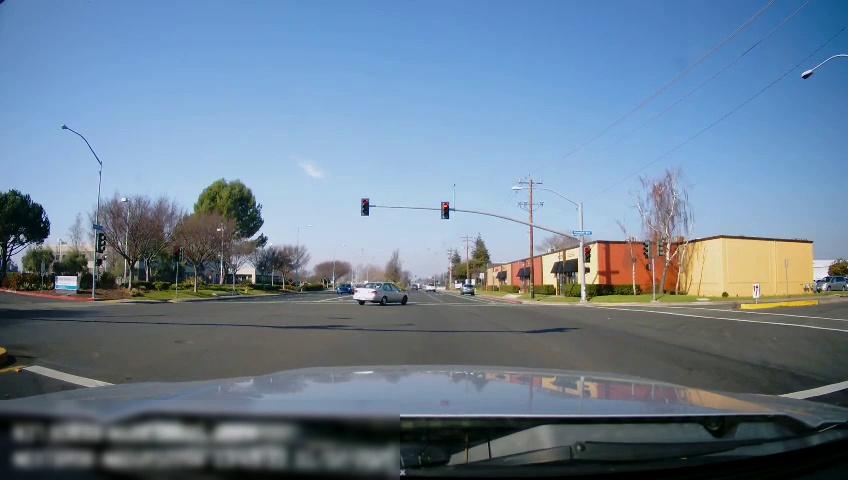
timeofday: Day
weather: Sunny
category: Drivable Space
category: Vehicles | Car
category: Vehicles | SUV
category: Vehicles | SUV
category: Vehicles | Car
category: Lanes | Alternate Lane
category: Lanes | Current Lane
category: Lanes | Alternate Lane
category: Lanes | Alternate Lane
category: Lanes | Opposite Lane
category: Traffic | Lights
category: Traffic | Lights
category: Traffic | Lights
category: Traffic | Lights
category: Traffic | Lights
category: Traffic | Signs
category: Traffic | Lights
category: Traffic | Lights
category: Traffic | Lights
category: Traffic | Signs
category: Traffic | Signs